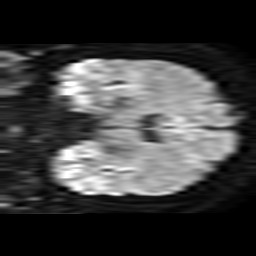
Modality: TRACE
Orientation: coronal
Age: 61
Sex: male
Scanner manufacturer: philips
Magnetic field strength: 3 T
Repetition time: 3.964 s
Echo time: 0.06165 s